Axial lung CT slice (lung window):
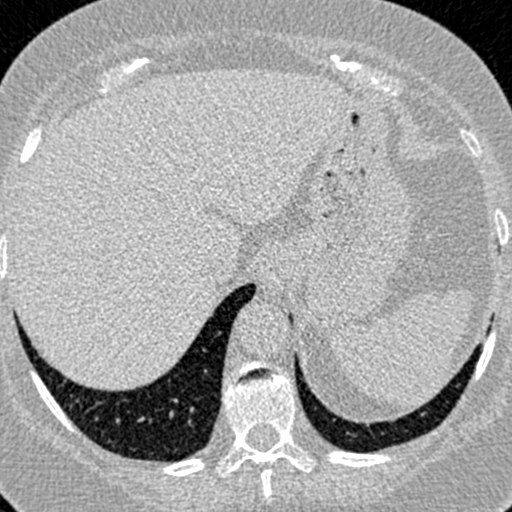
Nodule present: no